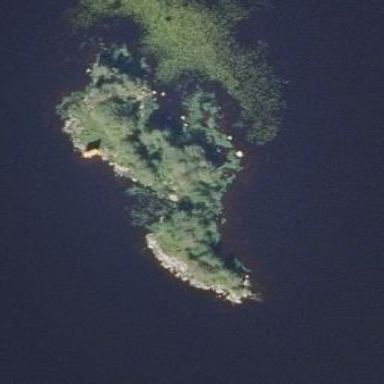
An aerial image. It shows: Islet surrounded by woodland.